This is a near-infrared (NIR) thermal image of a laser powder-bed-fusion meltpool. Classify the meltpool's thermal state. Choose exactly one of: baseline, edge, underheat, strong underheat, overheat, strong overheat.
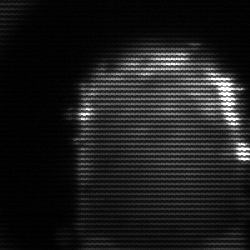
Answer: baseline